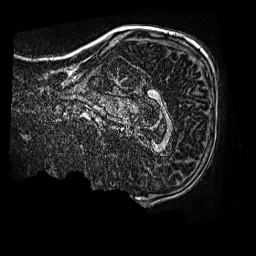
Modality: MP2RAGE
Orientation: sagittal
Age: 12
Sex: male
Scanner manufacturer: siemens
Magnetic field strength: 3 T
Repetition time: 4 s
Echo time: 0.00299 s